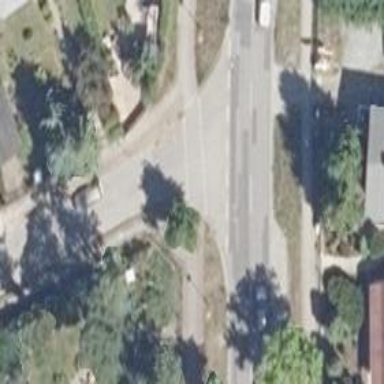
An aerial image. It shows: Residential road with asphalt surface. There are sidewalks on both sides of the road.